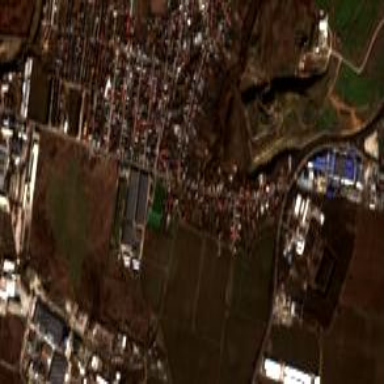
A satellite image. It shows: Residential area in village.